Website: bh-photo
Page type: payment
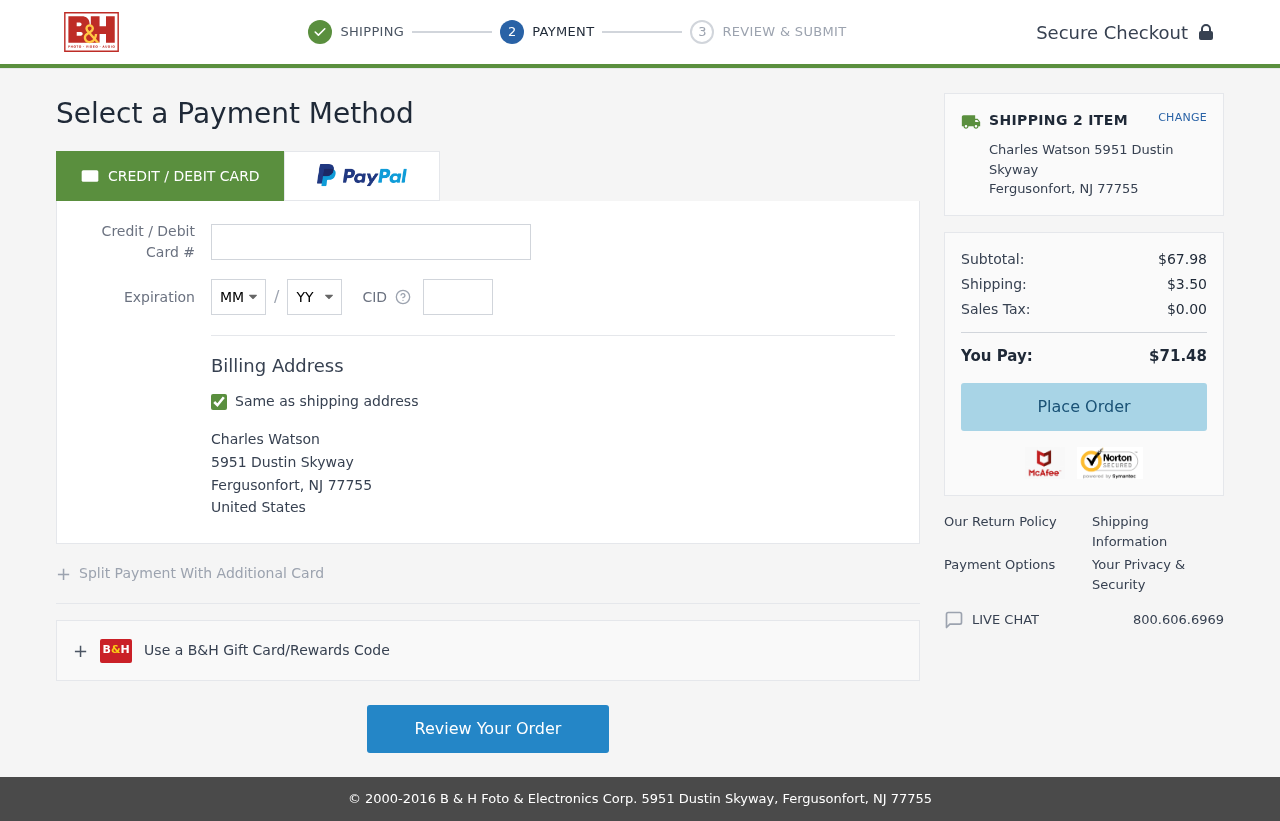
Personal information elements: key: PII_CARD_CVV
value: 111
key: PII_CARD_EXPIRY_MONTH
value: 12
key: PII_CARD_EXPIRY_YEAR
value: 26
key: PII_CARD_NUMBER
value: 4062 3859 0680 5413
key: PII_CITY
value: Fergusonfort
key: PII_COUNTRY
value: United States
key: PII_FULLNAME
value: Charles Watson
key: PII_POSTCODE
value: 77755
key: PII_STATE_ABBR
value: NJ
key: PII_STREET
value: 5951 Dustin Skyway
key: PII_FULLNAME2
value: Charles Watson
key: PII_CITY2
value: Fergusonfort
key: PII_STATE_ABBR2
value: NJ
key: PII_POSTCODE_FULL
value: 77755
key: PII_POSTCODE_NUMERIC
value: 77755
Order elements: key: ORDER_NUM_ITEMS
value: SHIPPING 2 ITEM
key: ORDER_SUBTOTAL
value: $67.98
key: ORDER_SHIPPING_COST
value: $3.50
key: ORDER_TAX
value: $0.00
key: ORDER_TOTAL
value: $71.48